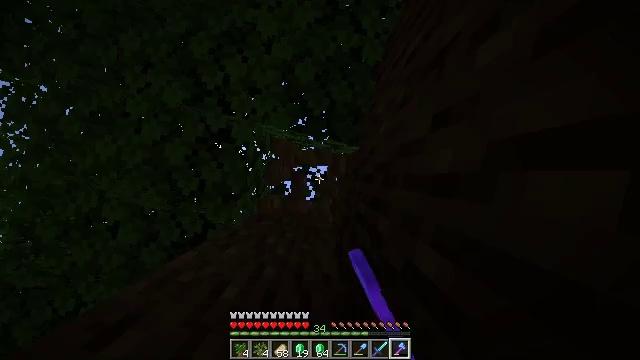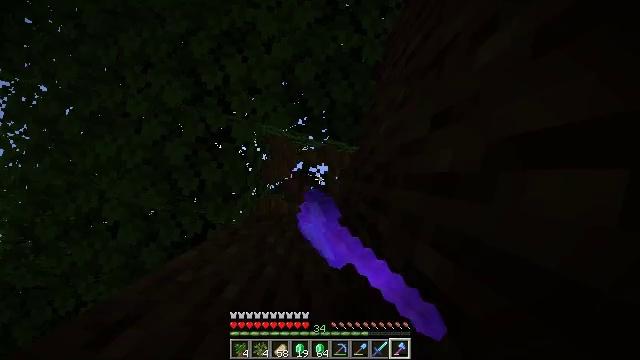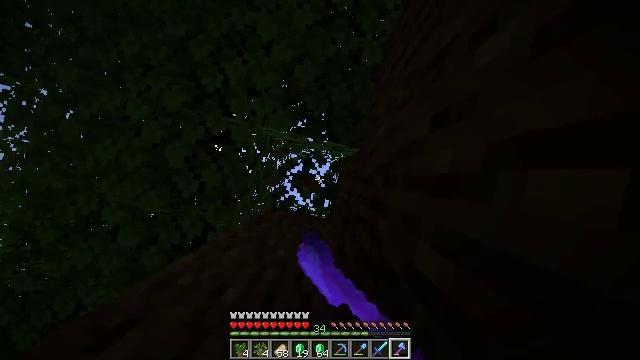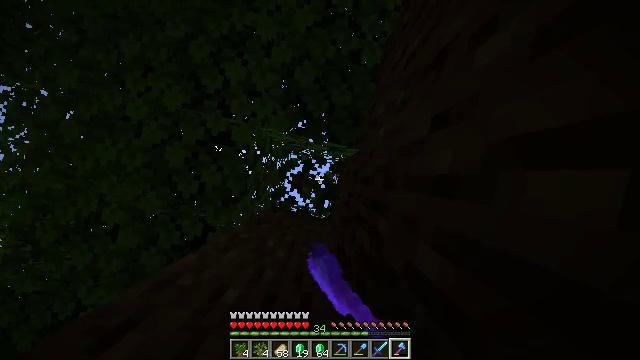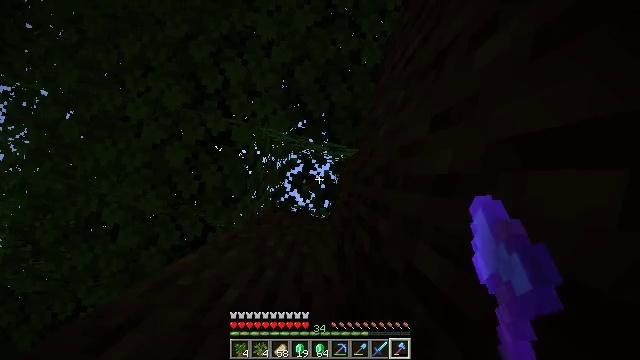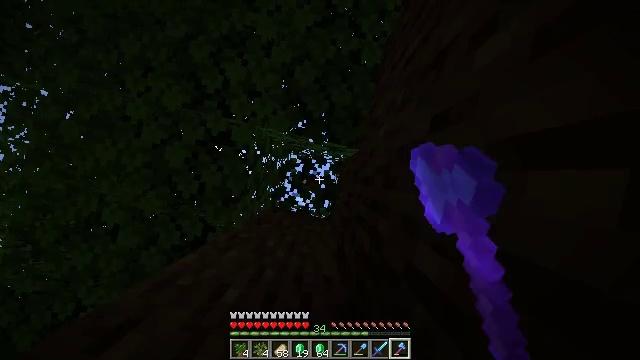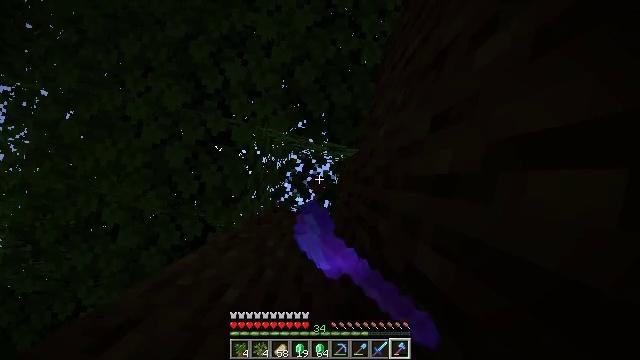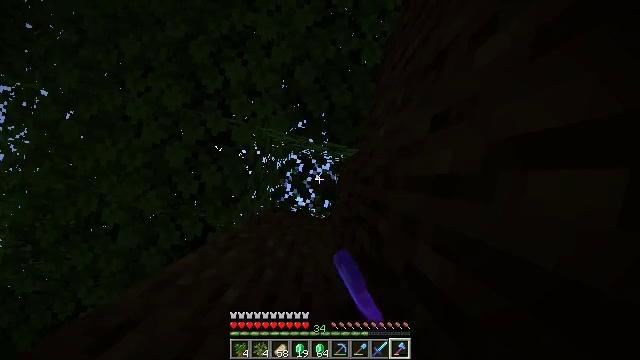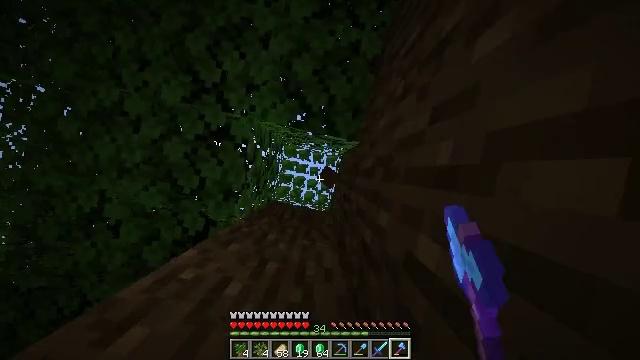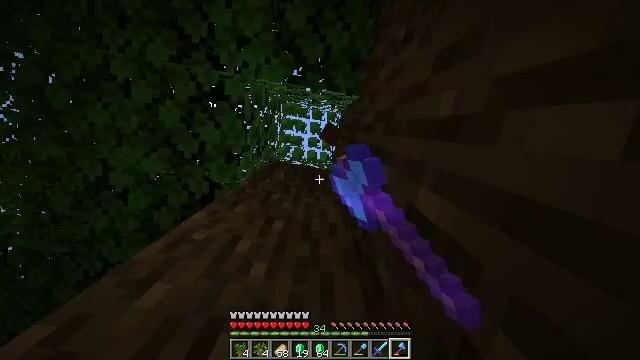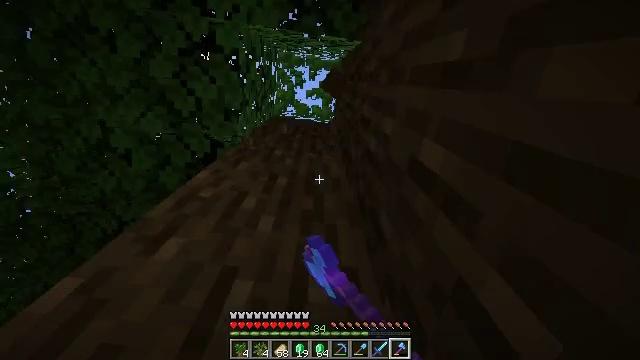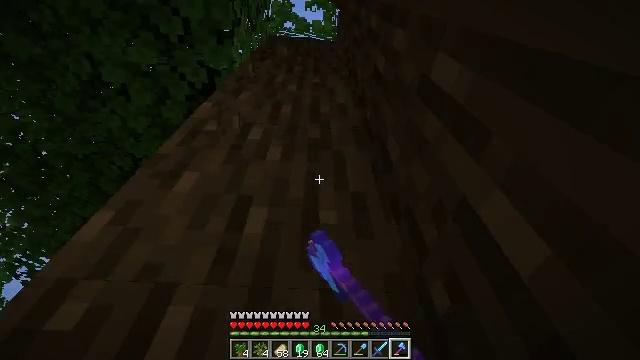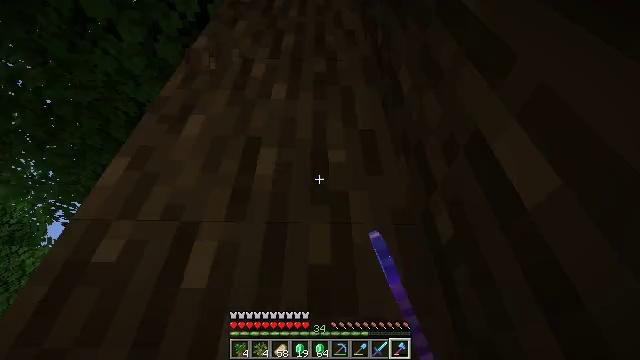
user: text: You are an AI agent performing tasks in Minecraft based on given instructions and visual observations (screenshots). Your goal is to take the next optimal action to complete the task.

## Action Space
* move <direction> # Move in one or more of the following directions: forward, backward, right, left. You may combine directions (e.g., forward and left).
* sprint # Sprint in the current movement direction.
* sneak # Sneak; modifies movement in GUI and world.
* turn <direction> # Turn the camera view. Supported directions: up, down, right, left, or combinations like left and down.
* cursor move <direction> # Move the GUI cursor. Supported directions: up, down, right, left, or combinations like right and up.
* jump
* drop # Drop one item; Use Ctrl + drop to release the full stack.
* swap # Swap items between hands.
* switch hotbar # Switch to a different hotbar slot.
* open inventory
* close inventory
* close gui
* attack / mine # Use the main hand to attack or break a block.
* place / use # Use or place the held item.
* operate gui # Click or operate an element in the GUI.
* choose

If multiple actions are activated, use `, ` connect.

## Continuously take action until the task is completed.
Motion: motion action
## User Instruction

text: Gather dark oak leaves from the canopy.
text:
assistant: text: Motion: attack / mine
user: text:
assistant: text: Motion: attack / mine
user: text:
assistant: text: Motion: attack / mine
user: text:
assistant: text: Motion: attack / mine
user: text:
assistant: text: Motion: attack / mine
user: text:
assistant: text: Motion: attack / mine
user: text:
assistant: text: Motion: attack / mine
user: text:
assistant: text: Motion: turn down, attack / mine
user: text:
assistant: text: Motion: turn left and down, attack / mine
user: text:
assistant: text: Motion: turn left and down, attack / mine
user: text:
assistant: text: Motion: turn left and down, attack / mine
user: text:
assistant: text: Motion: turn left and down, attack / mine
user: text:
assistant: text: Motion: attack / mine